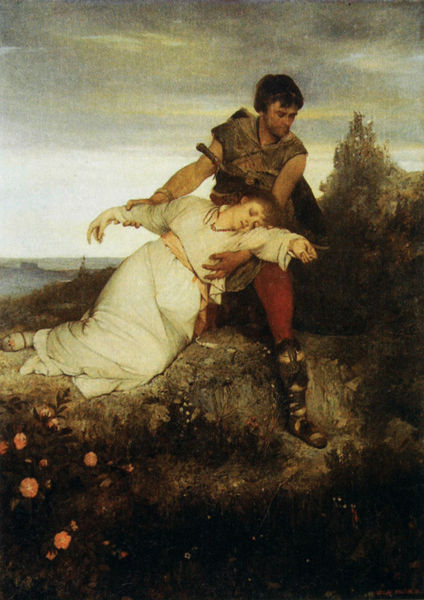
Titel: Ermordung der Hl. Iria (II)
Künstler: Václav Brožík
Standort: USA
Institution: Privatbesitz
Schlagwörter: baum, berg, blau, blätter, dunkel, felsen, gemälde, gruppe, held, himmel, mann, meer, schatten, schlaf, wasser, weiß, wolken, grün, kirchturm, landschaft, menschen, mädchen, ufer, blumen, braun, frau, grau, haar, hell, hintergrund, kleid, licht, schwarz, blüten, gürtel, rosen, rot, wiese, malerei, rock, bart, jung, arme, halten, stein, tod, tot, tragen, trauer, ärmel, hände, öl, dämmerung, horizont, hügel, strauch, busch, gehen, boden, gewand, haare, paar, pflanzen, england, rosa, genre, deutschland, küste, schlafend, düster, italien, zwei, schuhe, schleppen, düne, ziehen, füsse, romantik, wetter, stufe, junge, gewächs, griff, schild, antike, burg, leblos, schwert, soldat, ausgebreitet, stiefel, schuh, römer, malerisch, antik, leid, mythos, profan, sage, krieger, historienmalerei, schreiten, historismus, schu, ohnmacht, köcher, drama, ophelia, retten, gewitterstimmung, retter, ovid, kunstwerk, romulus, tragödie, vergil, zweifigurengruppe, zweiergruppe, ohnmächtig, toot, 19. jahrhundert, drama trauer